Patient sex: F
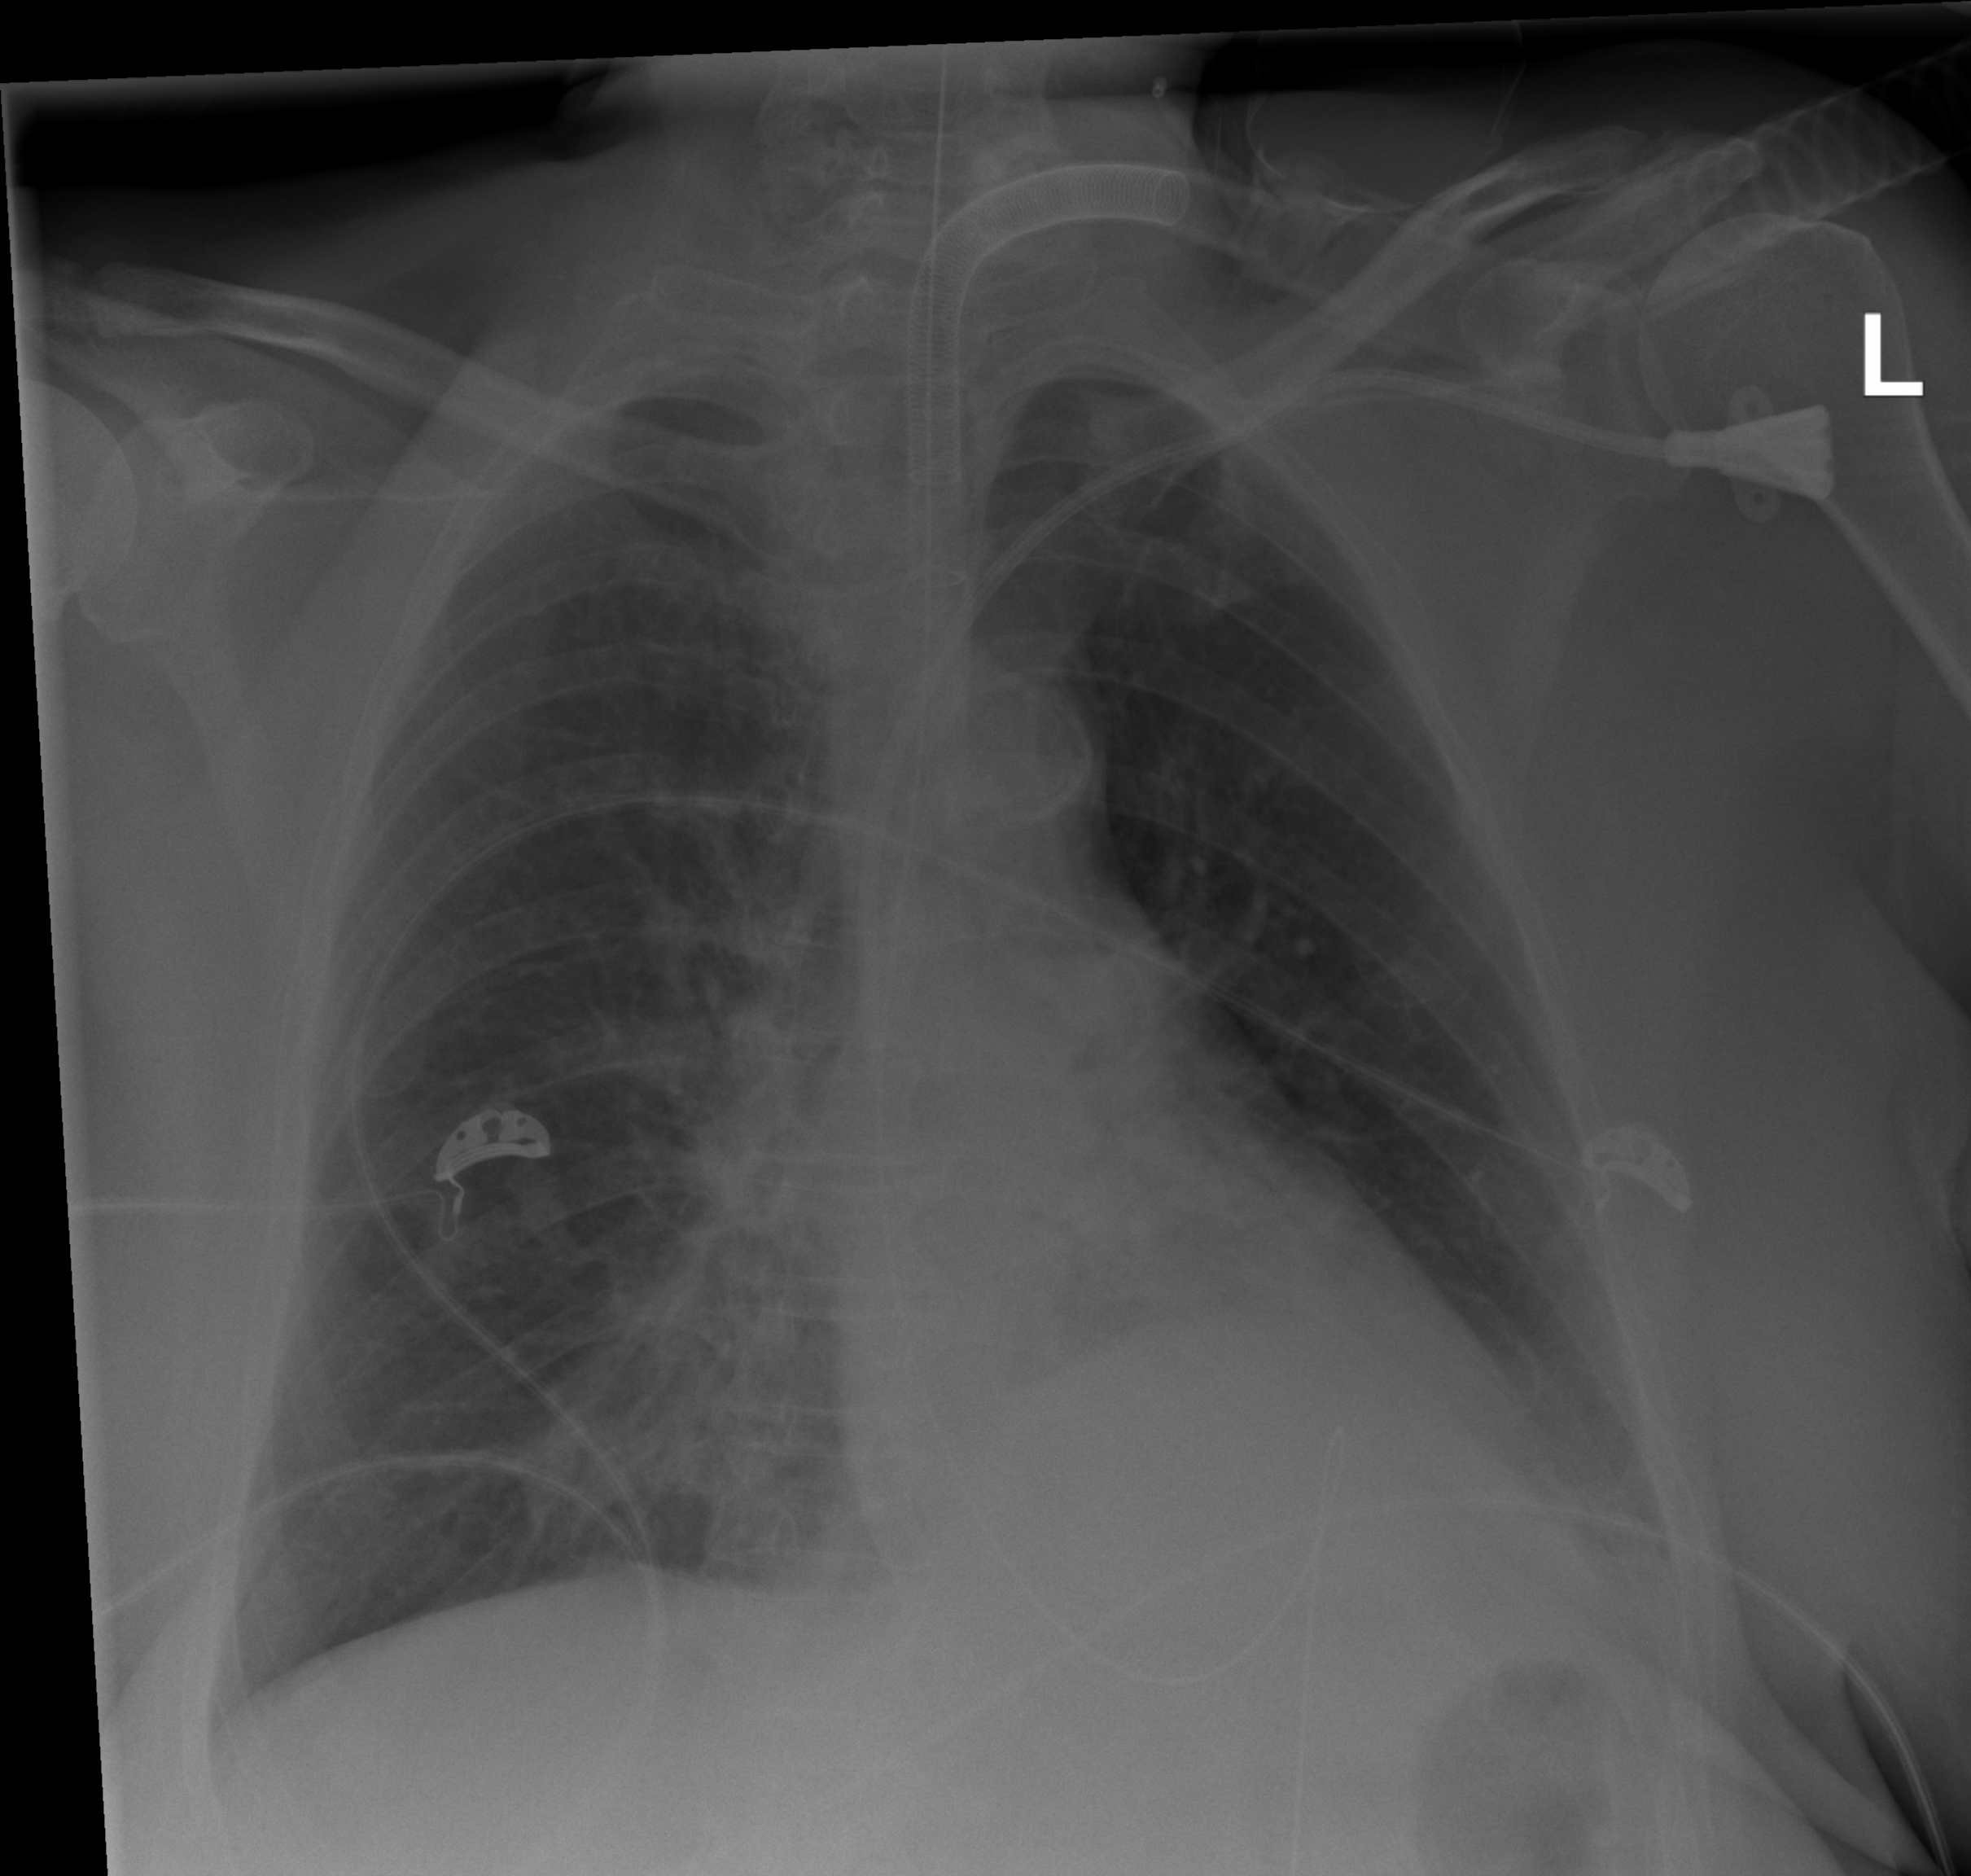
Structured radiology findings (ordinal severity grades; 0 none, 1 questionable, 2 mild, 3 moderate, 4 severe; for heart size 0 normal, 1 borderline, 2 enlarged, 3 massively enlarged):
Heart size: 0
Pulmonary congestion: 0
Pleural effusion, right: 0
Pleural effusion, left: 2
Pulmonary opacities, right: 0
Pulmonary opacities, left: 0
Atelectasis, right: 2
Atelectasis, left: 1